Interaction volume radius: 10 \u00c5
Interaction volume height: 10 \u00c5
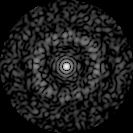
Disorder parameter: 0.8589